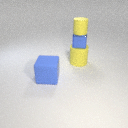
large yellow rubber cylinder to the right of large blue rubber cube